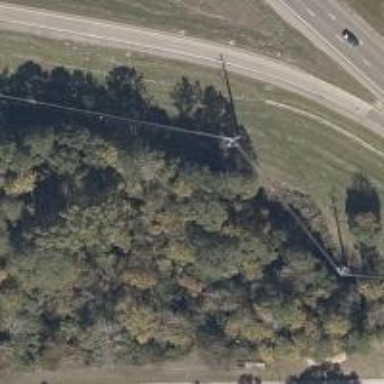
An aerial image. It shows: Power pole.